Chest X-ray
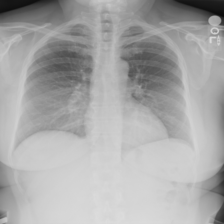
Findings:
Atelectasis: negative
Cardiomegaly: negative
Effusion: negative
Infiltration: negative
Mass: negative
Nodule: negative
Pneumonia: negative
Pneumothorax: negative
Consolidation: negative
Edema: negative
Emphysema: negative
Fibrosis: negative
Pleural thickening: negative
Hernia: negative